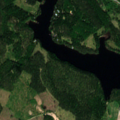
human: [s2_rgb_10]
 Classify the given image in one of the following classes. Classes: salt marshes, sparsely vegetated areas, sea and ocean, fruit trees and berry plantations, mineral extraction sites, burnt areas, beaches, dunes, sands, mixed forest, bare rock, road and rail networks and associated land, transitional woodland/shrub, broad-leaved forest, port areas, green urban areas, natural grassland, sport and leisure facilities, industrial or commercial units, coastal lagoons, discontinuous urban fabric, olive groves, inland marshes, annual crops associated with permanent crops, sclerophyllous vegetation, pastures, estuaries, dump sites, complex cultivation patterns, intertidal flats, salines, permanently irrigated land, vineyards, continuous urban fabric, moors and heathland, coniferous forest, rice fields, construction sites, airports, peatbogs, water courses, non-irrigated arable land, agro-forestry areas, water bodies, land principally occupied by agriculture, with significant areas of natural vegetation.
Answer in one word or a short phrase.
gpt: coniferous forest, mixed forest, transitional woodland/shrub, water bodies